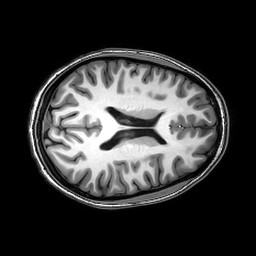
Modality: T1w
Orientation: axial
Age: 20
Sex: female
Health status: healthy
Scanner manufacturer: philips
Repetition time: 0.008149 s
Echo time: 0.00374 s